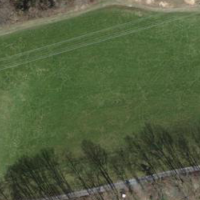
EUNIS habitat code: 44
Species observed at this site:
Euphorbia cyparissias
Lamium galeobdolon